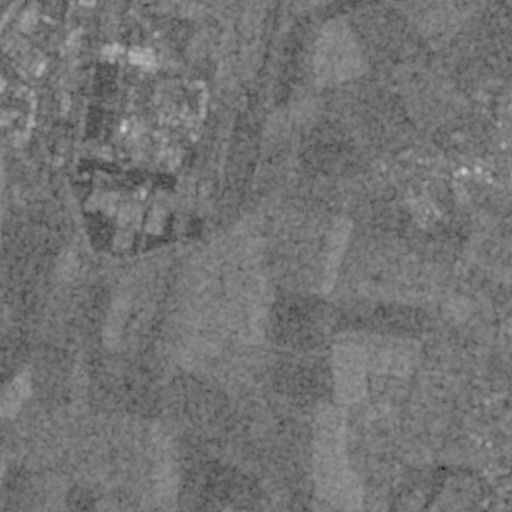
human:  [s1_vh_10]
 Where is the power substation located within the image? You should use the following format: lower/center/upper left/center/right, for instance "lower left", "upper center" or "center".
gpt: The power substation is located in the center left of the image.
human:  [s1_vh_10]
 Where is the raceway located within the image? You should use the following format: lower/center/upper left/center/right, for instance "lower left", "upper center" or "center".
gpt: The raceway is located in the upper center of the image.
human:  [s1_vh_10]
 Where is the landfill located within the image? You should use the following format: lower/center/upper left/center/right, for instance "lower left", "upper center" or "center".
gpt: There is no landfill in the image.

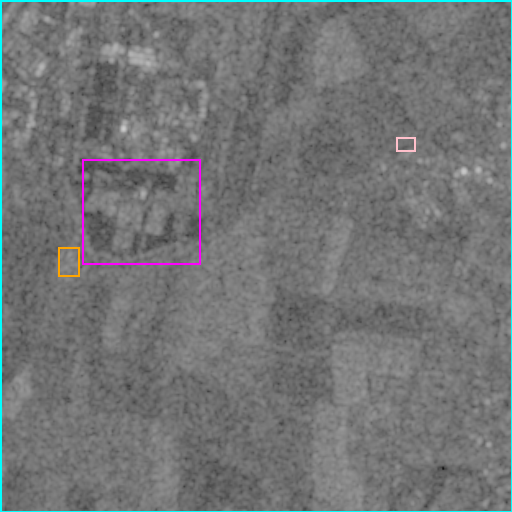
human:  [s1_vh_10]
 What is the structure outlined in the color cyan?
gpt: The structure outlined in cyan is a crop field.
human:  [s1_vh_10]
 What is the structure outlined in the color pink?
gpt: The structure outlined in pink is a park.
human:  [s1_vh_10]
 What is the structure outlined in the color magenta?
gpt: The structure outlined in magenta is a parking lot.
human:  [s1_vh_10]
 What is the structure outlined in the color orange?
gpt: The structure outlined in orange is a power substation.
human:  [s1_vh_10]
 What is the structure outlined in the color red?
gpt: There is no red outline.